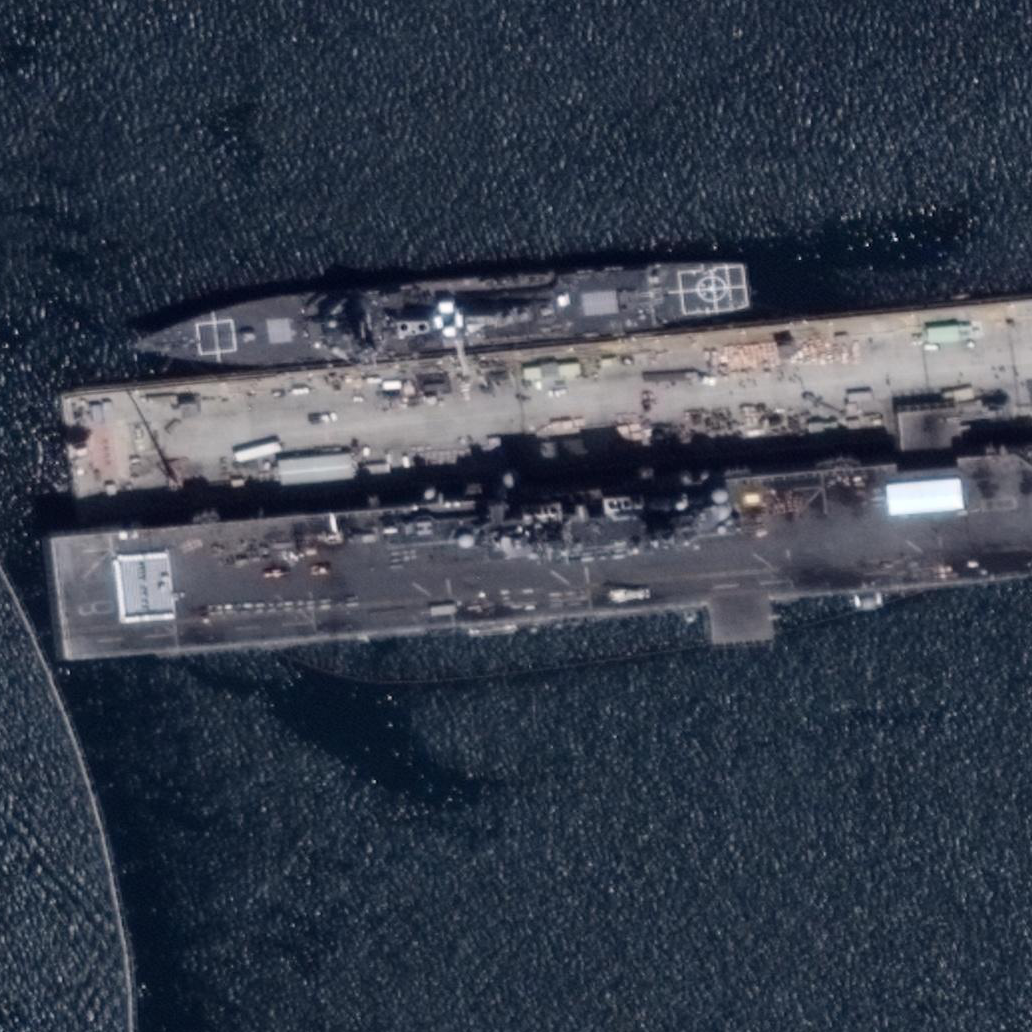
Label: Wasp-class_assault_ship